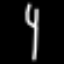
Label: fork